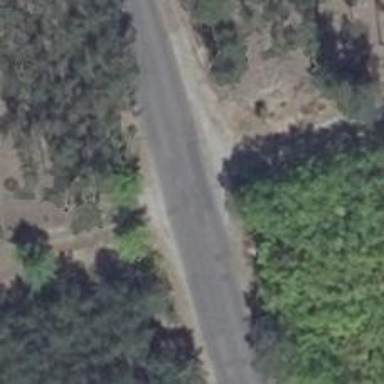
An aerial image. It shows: Sandy track road with grade4 tracktype.